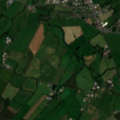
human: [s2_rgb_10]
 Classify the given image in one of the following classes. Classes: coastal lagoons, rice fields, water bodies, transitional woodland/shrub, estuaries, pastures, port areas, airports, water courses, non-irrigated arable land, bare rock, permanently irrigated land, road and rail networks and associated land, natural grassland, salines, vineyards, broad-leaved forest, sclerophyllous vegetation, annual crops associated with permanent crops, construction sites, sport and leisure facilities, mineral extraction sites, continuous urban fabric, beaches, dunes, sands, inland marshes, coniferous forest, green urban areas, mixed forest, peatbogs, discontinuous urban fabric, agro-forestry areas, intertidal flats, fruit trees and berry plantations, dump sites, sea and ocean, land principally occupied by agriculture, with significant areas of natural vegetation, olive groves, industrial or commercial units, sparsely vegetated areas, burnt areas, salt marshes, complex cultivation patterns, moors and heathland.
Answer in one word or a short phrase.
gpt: pastures, land principally occupied by agriculture, with significant areas of natural vegetation, peatbogs